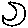
Label: moon